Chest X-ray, AP view. Patient: 32 years old, sex F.
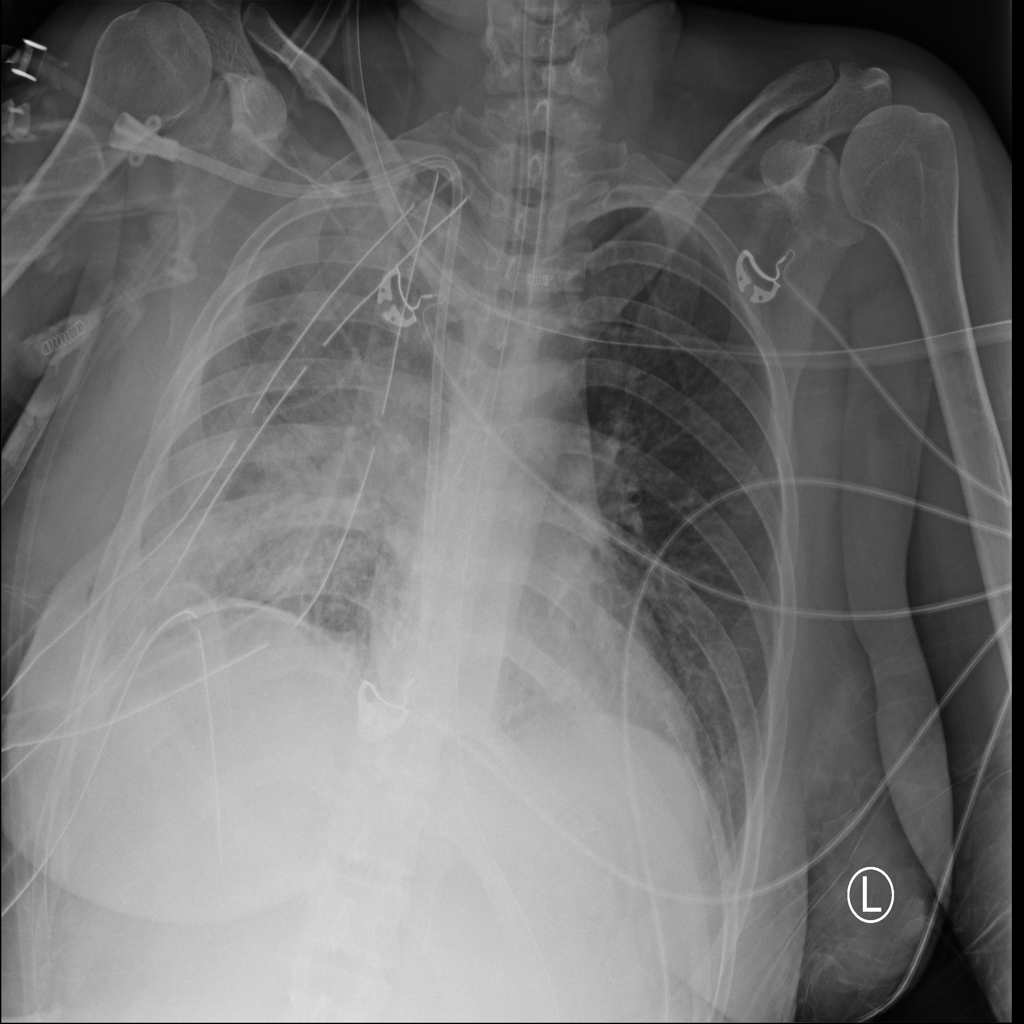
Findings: Atelectasis, Consolidation, Infiltration